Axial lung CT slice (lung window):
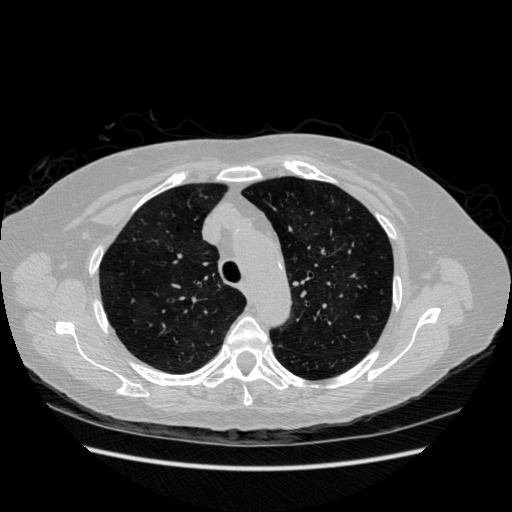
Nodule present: no